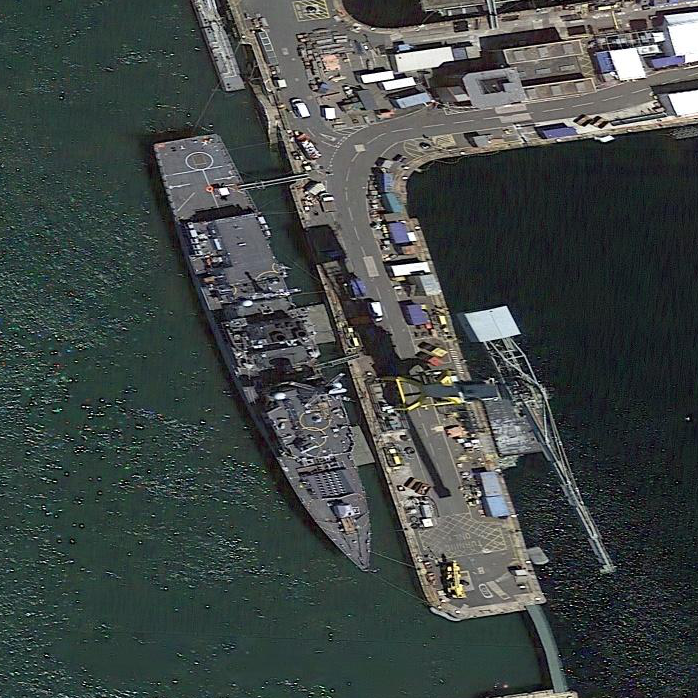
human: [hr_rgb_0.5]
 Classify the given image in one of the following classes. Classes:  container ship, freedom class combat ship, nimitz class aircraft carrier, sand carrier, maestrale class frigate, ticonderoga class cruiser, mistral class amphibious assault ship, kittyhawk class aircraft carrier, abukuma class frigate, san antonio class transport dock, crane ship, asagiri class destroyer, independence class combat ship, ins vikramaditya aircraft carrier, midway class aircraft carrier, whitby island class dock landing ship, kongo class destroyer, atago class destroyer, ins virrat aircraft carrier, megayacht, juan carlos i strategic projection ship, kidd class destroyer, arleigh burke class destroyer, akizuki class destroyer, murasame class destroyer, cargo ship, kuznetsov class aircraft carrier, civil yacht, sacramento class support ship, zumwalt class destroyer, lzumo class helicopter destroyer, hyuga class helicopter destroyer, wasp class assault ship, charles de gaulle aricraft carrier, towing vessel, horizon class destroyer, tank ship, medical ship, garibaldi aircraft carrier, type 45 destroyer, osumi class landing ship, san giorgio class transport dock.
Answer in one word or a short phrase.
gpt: Type 45 destroyer